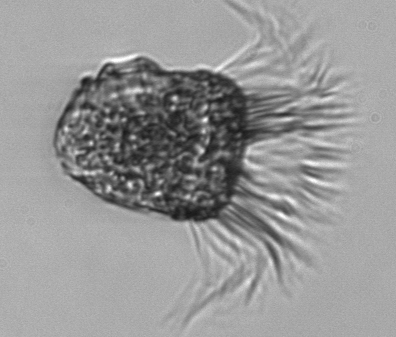
Label: Pelagostrobilidium